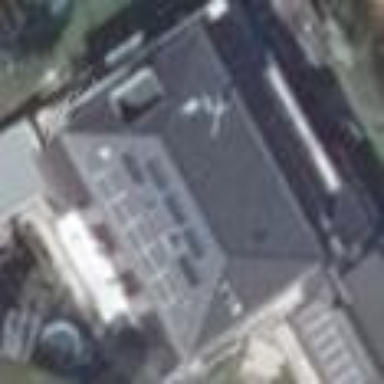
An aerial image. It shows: Detached building with hipped roof made of black roof tiles.